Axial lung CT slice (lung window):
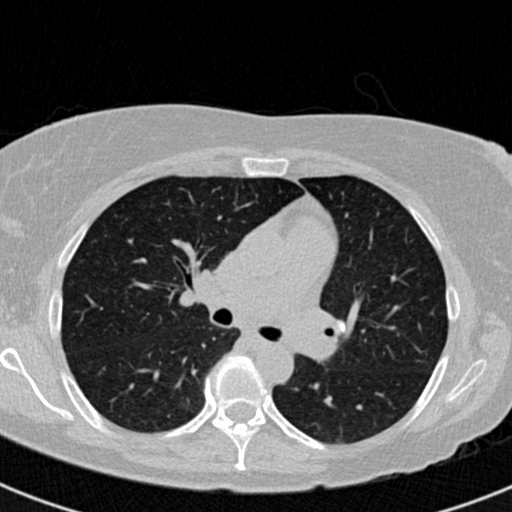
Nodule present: no